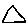
Label: triangle